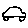
Label: car